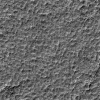
Atmospheric dust classification: not_dusty